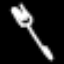
Label: fork